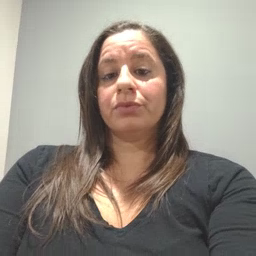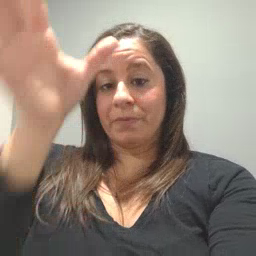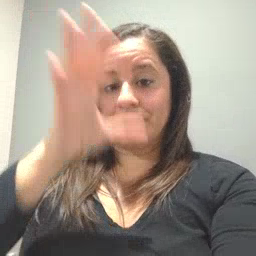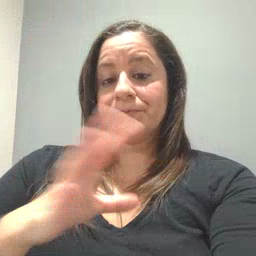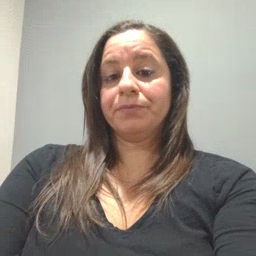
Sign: man